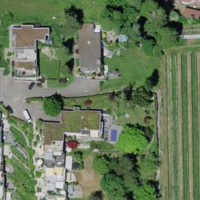
EUNIS habitat code: 54
Species observed at this site:
Allium ursinum
Chelidonium majus
Lamium galeobdolon